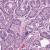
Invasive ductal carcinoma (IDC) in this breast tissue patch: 1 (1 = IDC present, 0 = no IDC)